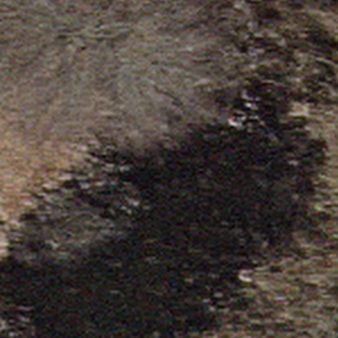
Label: other